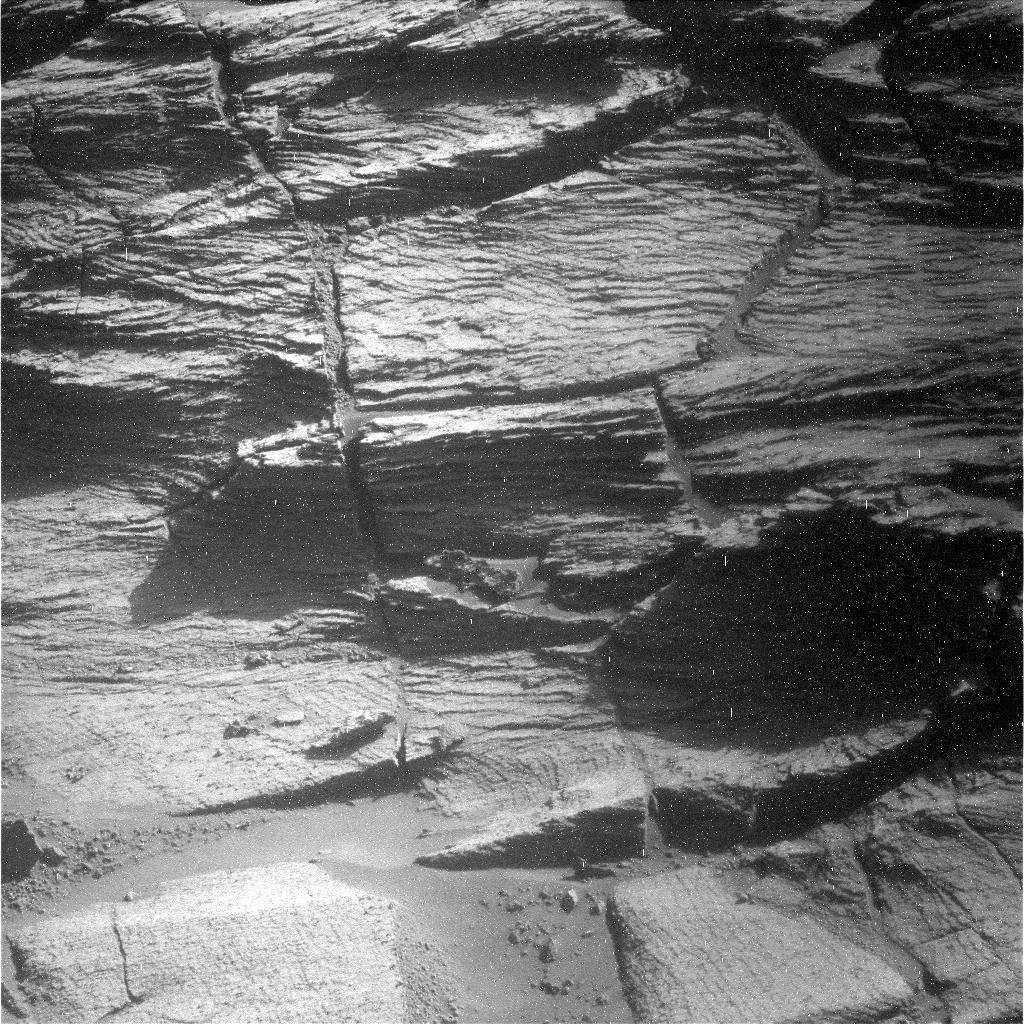
Terrain classes present: Bedrock, Gravel / Sand / Soil, Shadow